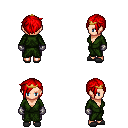
a pixel art fantasy rpg character, female body template, human, light skin, green robe, metal pants, red pixie cut hairstyle, gold tiara, metal gloves, gray slippers, four views (front, back, left, right), 2x2 character sprite sheet, small pixel art, hard edges, no anti-aliasing